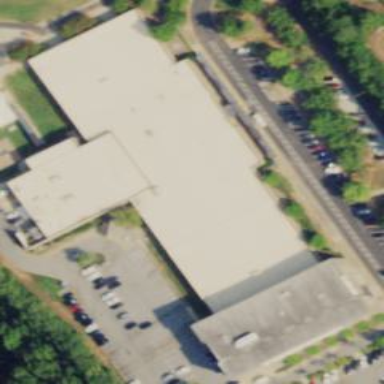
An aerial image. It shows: School building with flat grey roof.